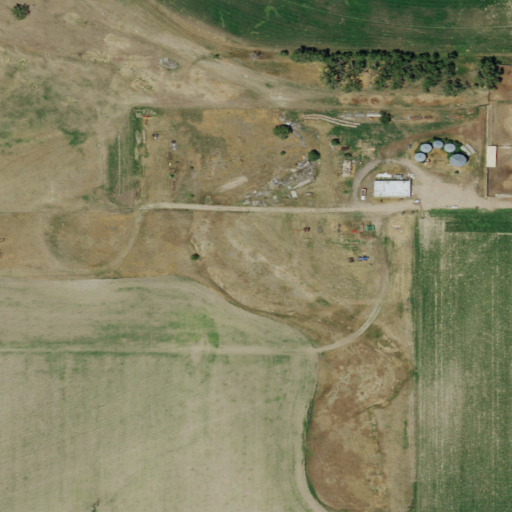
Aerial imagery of valley in Nebraska named Brule Canyon containing cultivated crops, grassland, open development, shrub, medium intensity development, and low intensity development